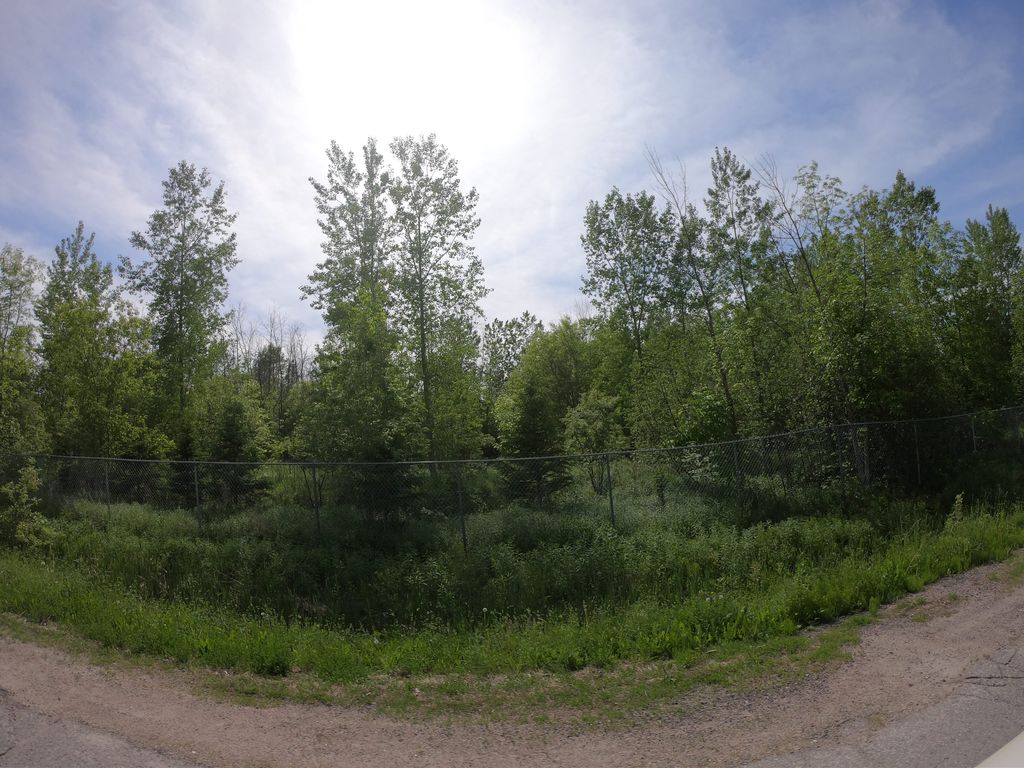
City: ottawa-gatineau